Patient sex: M
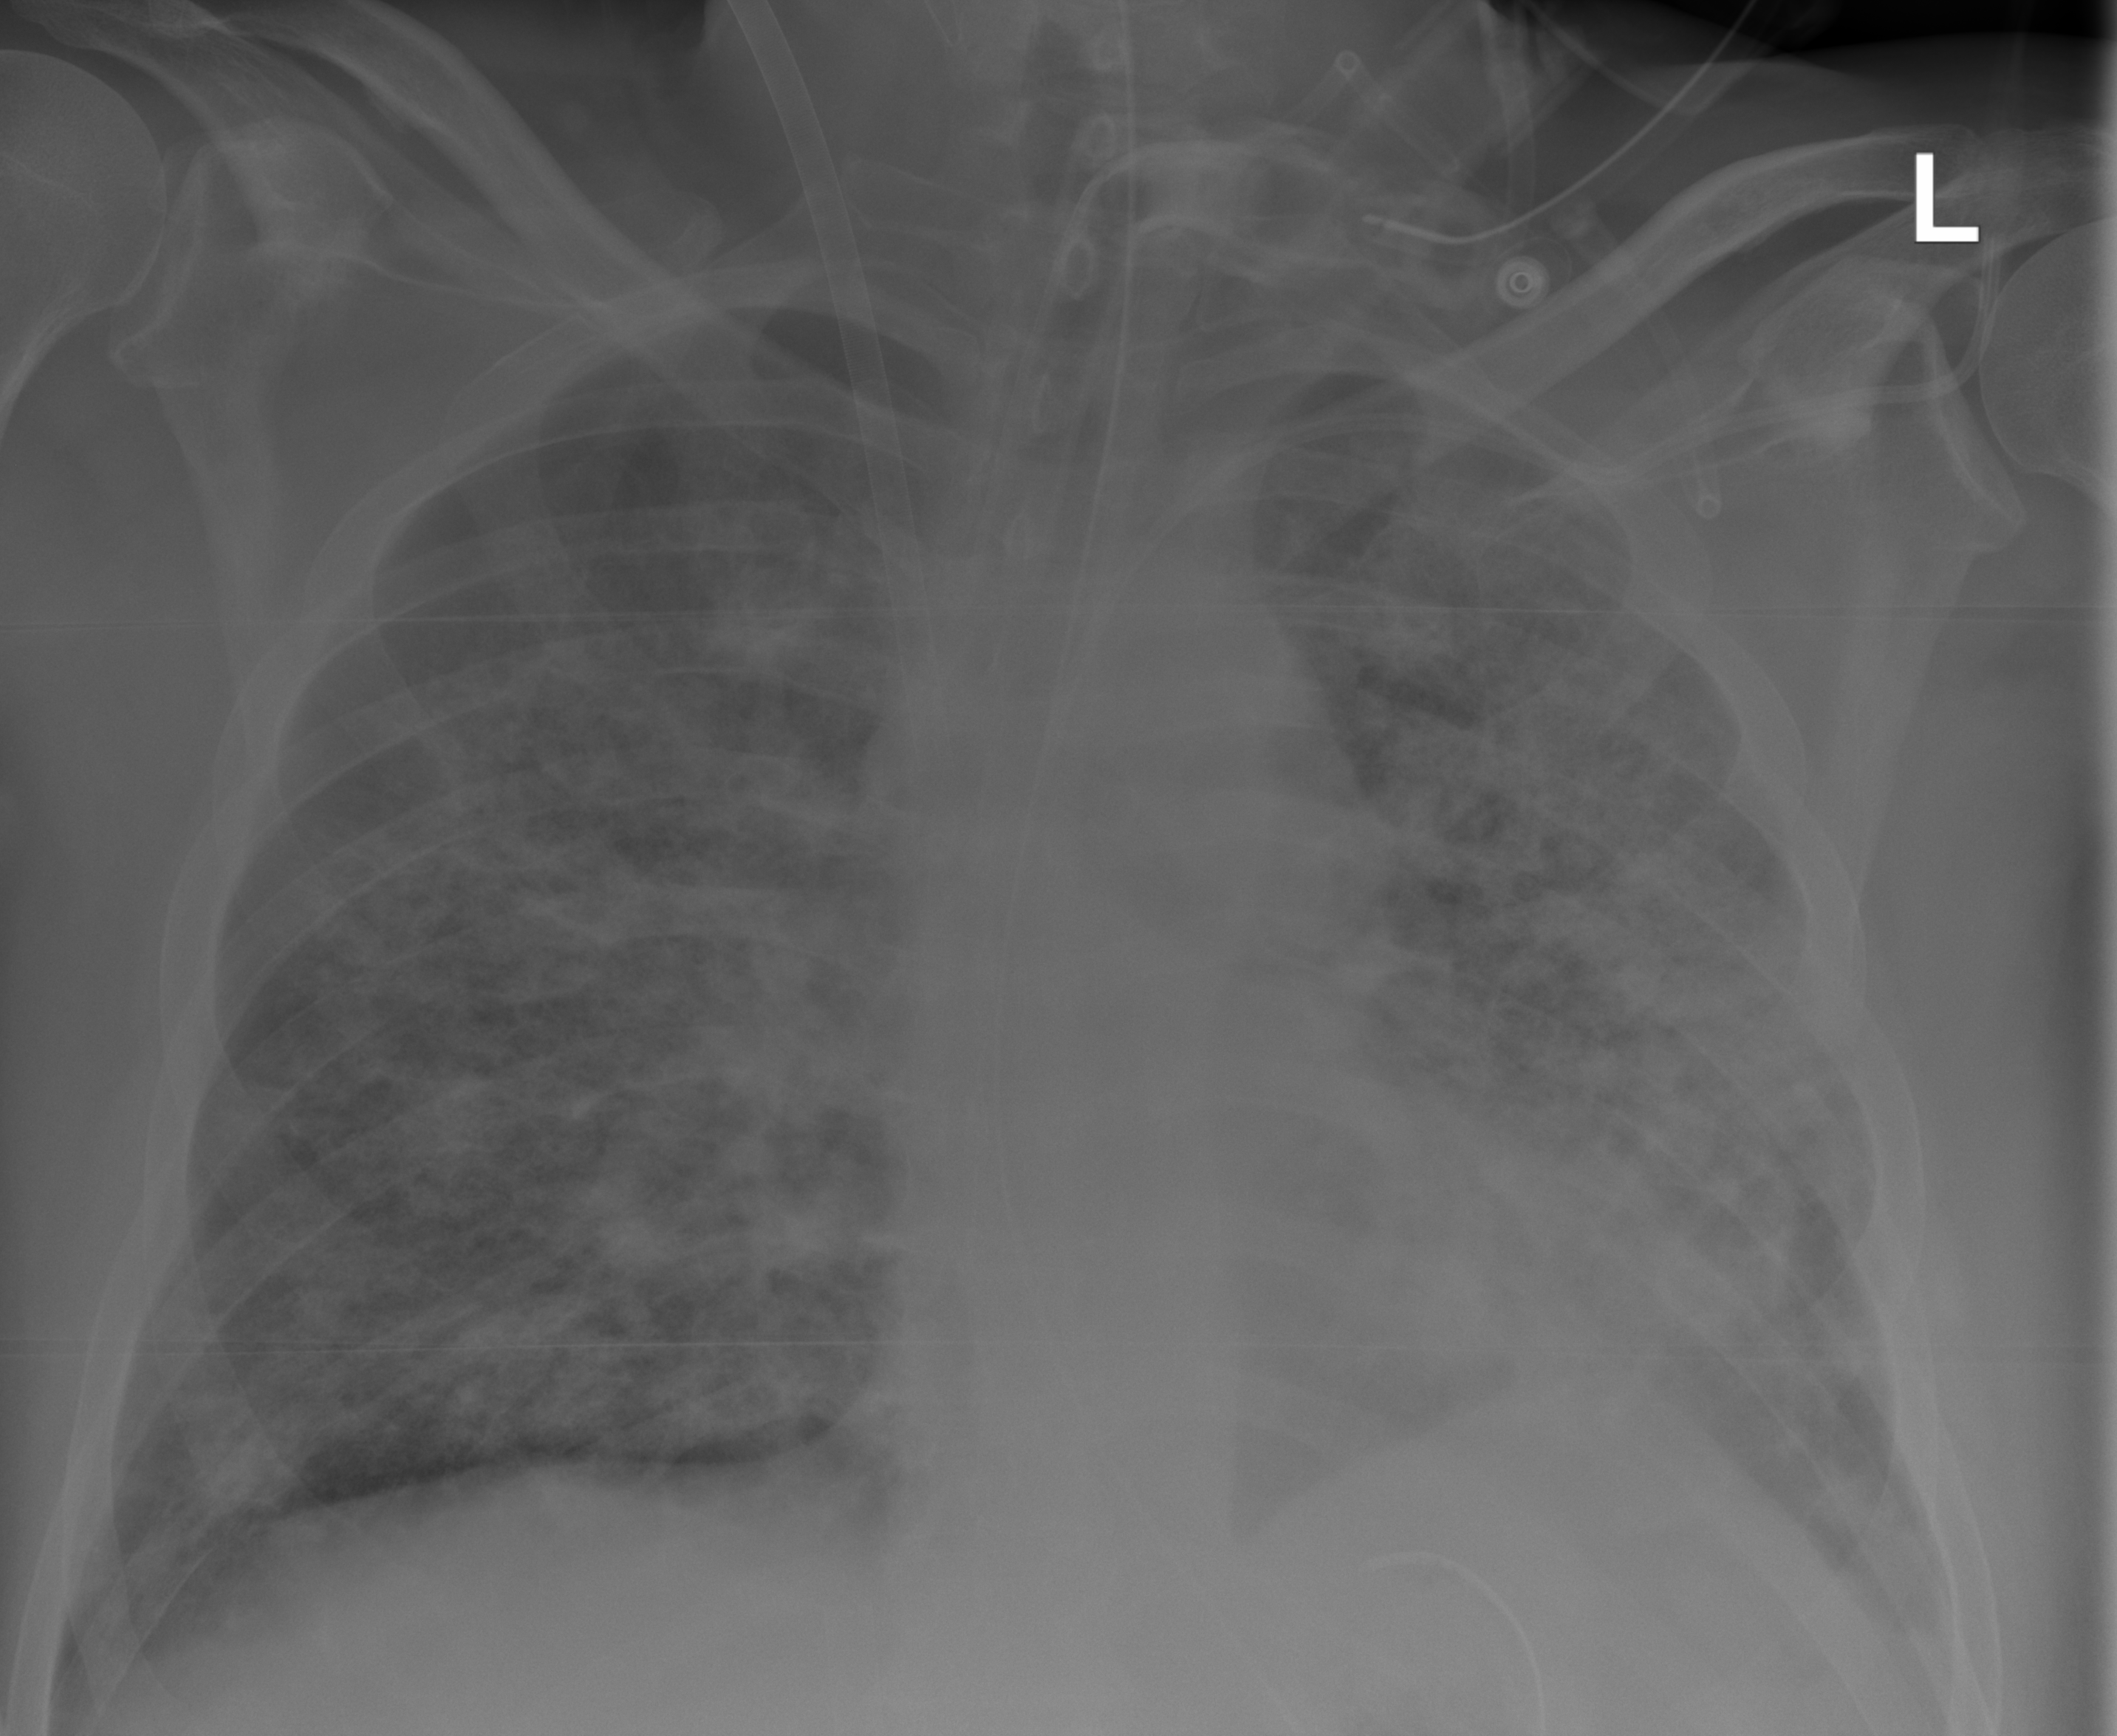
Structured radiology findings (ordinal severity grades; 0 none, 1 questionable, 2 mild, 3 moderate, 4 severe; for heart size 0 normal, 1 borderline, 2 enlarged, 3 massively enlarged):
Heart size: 1
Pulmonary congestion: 0
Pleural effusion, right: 0
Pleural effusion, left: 1
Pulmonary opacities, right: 4
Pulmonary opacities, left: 4
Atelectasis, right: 4
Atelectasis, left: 4